Question: I want to preload images sot that when I add their UIImageView to my currentView, the PNG are already in memory, loaded, inflated etc.
As you can see from this time profiling, the images are loaded when they are displayed:

In the same time, I'm already preloading these images before. Just when I load that view, I thoroughly create all images and image views for these animations using that code:
'''
- (UIImageView*)createAnimationForReel:(NSString*)reel ofType:(NSString*)type usingFrames:(NSInteger)frames{
UIImageView *imageView = [[UIImageView alloc] init];
NSMutableArray *imageArray = [NSMutableArray arrayWithCapacity:frames];
for (int i=0;i<frames;i++){
NSString *image;
if(i<10){
image = [NSString stringWithFormat:@"%@_0%i", reel, i];
} else {
image = [NSString stringWithFormat:@"%@_%i", reel, i];
}
NSString *path = [[NSBundle mainBundle] pathForResource:image ofType:@"png" inDirectory:type];
UIImage *anImage = [[UIImage alloc] initWithContentsOfFile:path];
[imageArray addObject:anImage];
}
imageView.animationImages = [NSArray arrayWithArray:imageArray];
imageView.animationDuration = 2.0;
return imageView;
}
'''
And when I read the documentation it says: "This method loads the image data into memory and marks it as purgeable. If the data is purged and needs to be reloaded, the image object loads that data again from the specified path." talking about initWithContentOfFile. So my image "should" be loaded.
But no.
Surely something is missing in my reflection. But what?
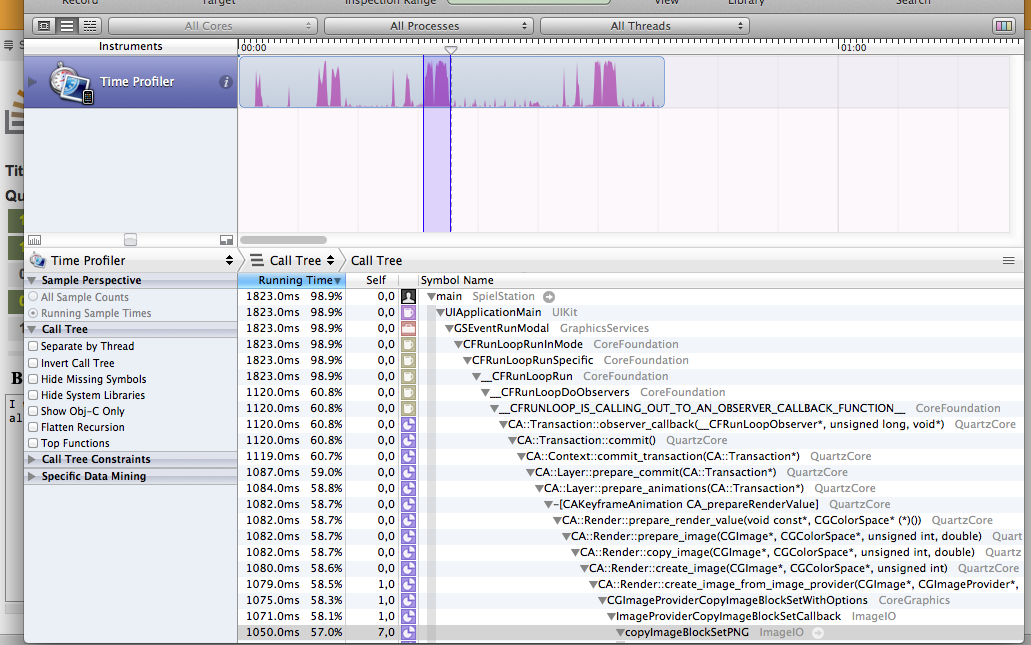
Answer: The way would be to use ImageIO framework (iOS 4.0+) and do something like that :
'''
NSDictionary* dict = [NSDictionary dictionaryWithObject:[NSNumber numberWithBool:YES] forKey:(id)kCGImageSourceShouldCache];
CGImageSourceRef source = CGImageSourceCreateWithURL((CFURLRef)url, NULL);
CGImageRef cgImage = CGImageSourceCreateImageAtIndex(source, 0, (CFDictionaryRef)dict);
UIImage* retImage = [UIImage imageWithCGImage:cgImage];
CGImageRelease(cgImage);
CFRelease(source);
'''